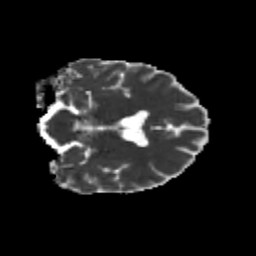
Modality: MD
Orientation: coronal
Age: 36
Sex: male
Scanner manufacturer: siemens
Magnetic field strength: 3 T
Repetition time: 3.5 s
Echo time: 0.104 s